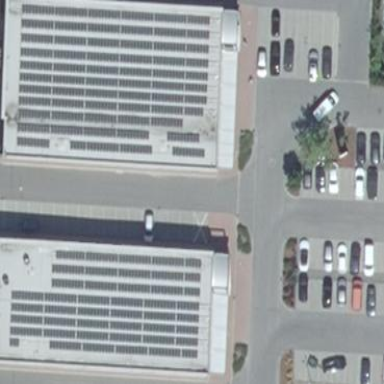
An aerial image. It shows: Retail building with flat roof.